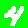
Digit: 4